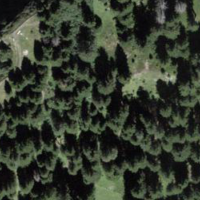
EUNIS habitat code: 43
Species observed at this site:
Papilio machaon
Lasiommata megera